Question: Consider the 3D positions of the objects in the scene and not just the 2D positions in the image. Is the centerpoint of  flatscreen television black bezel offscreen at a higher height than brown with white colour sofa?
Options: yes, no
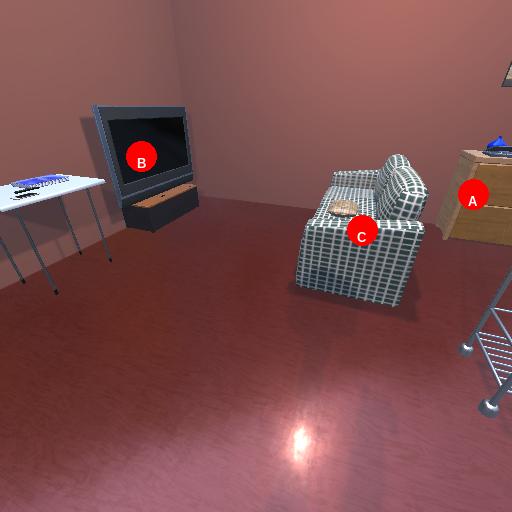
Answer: yes